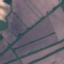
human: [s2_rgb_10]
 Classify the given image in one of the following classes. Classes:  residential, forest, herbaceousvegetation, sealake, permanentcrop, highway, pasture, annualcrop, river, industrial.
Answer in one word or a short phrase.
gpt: AnnualCrop